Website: apple
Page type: payment
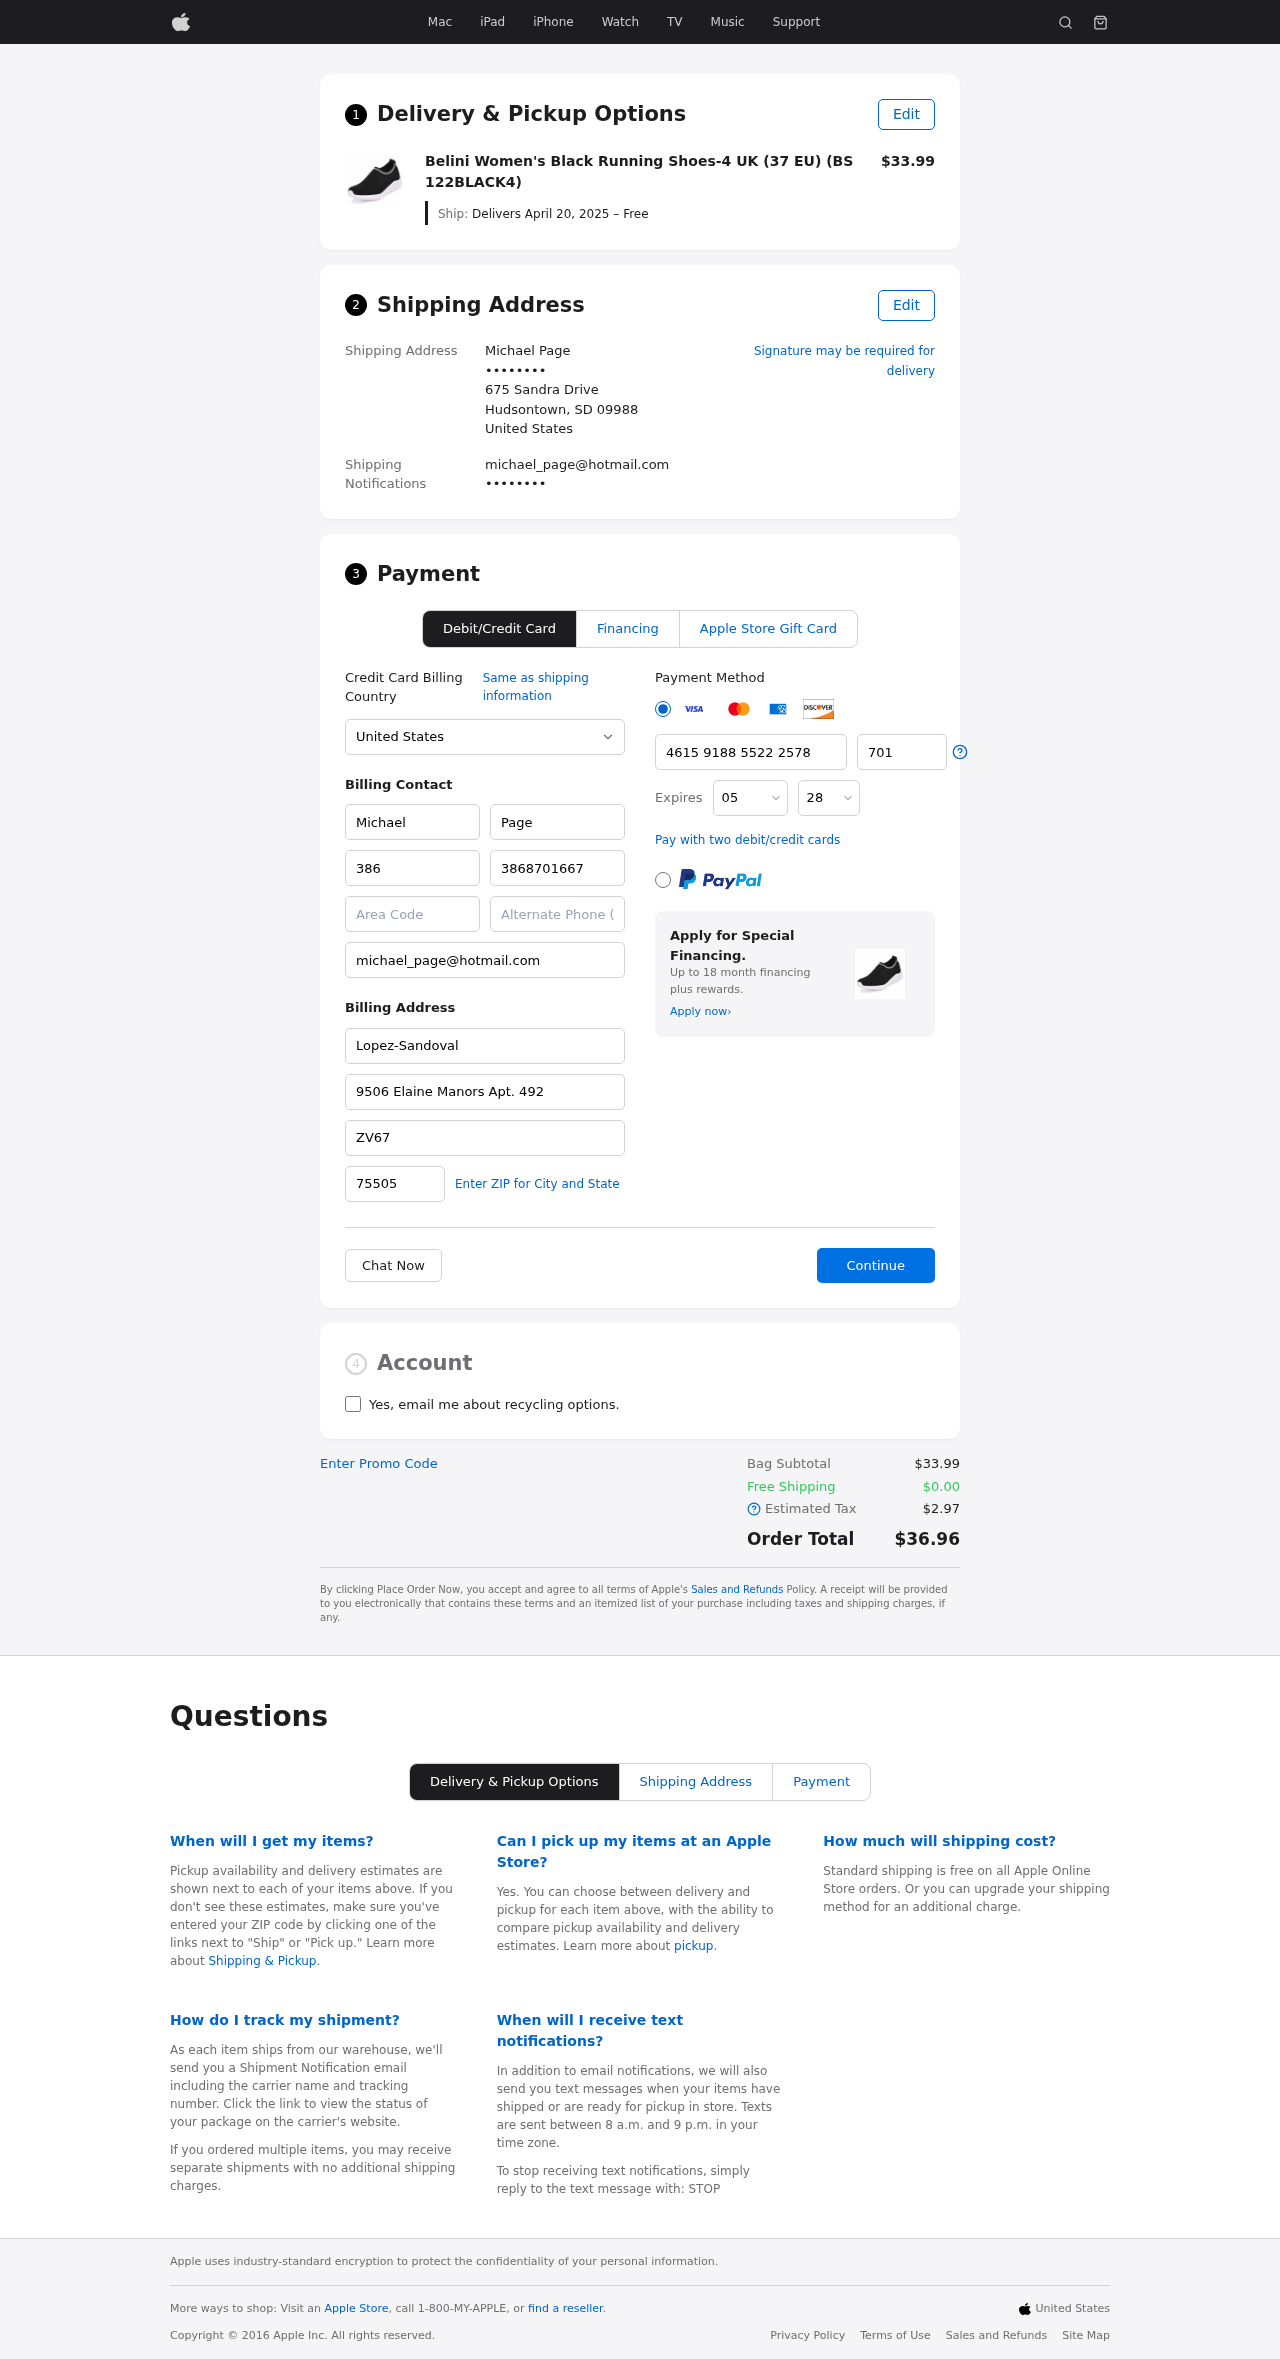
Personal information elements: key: PII_CARD_CVV
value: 701
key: PII_CARD_EXPIRY_MONTH
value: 05
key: PII_CARD_EXPIRY_YEAR
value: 28
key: PII_CARD_NUMBER
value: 4615 9188 5522 2578
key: PII_CITY_STATE_ZIP
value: Hudsontown, SD 09988
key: PII_COMPANY
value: Lopez-Sandoval
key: PII_COUNTRY
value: United States
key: PII_EMAIL
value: michael_page@hotmail.com
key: PII_EMAIL2
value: michael_page@hotmail.com
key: PII_FIRSTNAME
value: Michael
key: PII_FULLNAME
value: Michael Page
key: PII_LASTNAME
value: Page
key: PII_PHONE3
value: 3868701667
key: PII_PHONE_AREA
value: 386
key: PII_POSTCODE2
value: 75505
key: PII_SECURITY_CODE
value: ZV67
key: PII_STREET
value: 675 Sandra Drive
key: PII_STREET2
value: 9506 Elaine Manors Apt. 492
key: PII_PHONE
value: ••••••••
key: PII_PHONE2
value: ••••••••
Product elements: key: PRODUCT1_NAME
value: Belini Women's Black Running Shoes-4 UK (37 EU) (BS 122BLACK4)
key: PRODUCT1_PRICE
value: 33.99
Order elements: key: ORDER_DELIVERY_DATE
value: Delivers April 20, 2025 – Free
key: ORDER_SUBTOTAL
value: $33.99
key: ORDER_SHIPPING_COST
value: $0.00
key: ORDER_TAX
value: $2.97
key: ORDER_TOTAL
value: $36.96